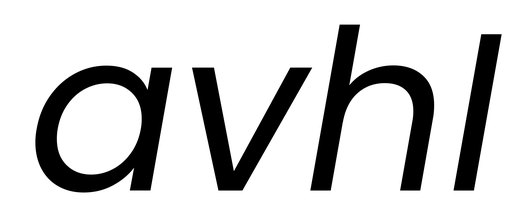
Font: Poppins-Italic